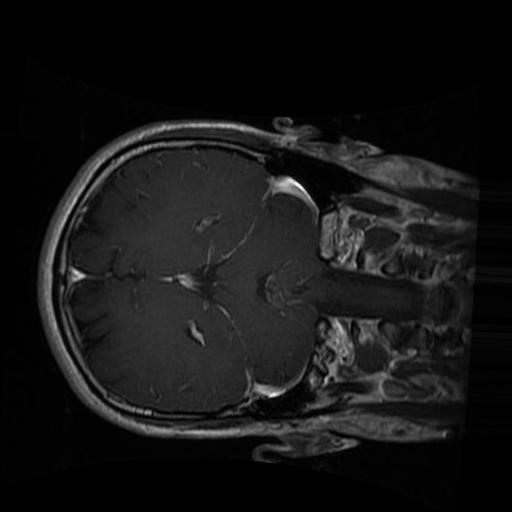
Label: brain_glioma